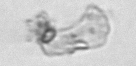
Label: detritus_transparent